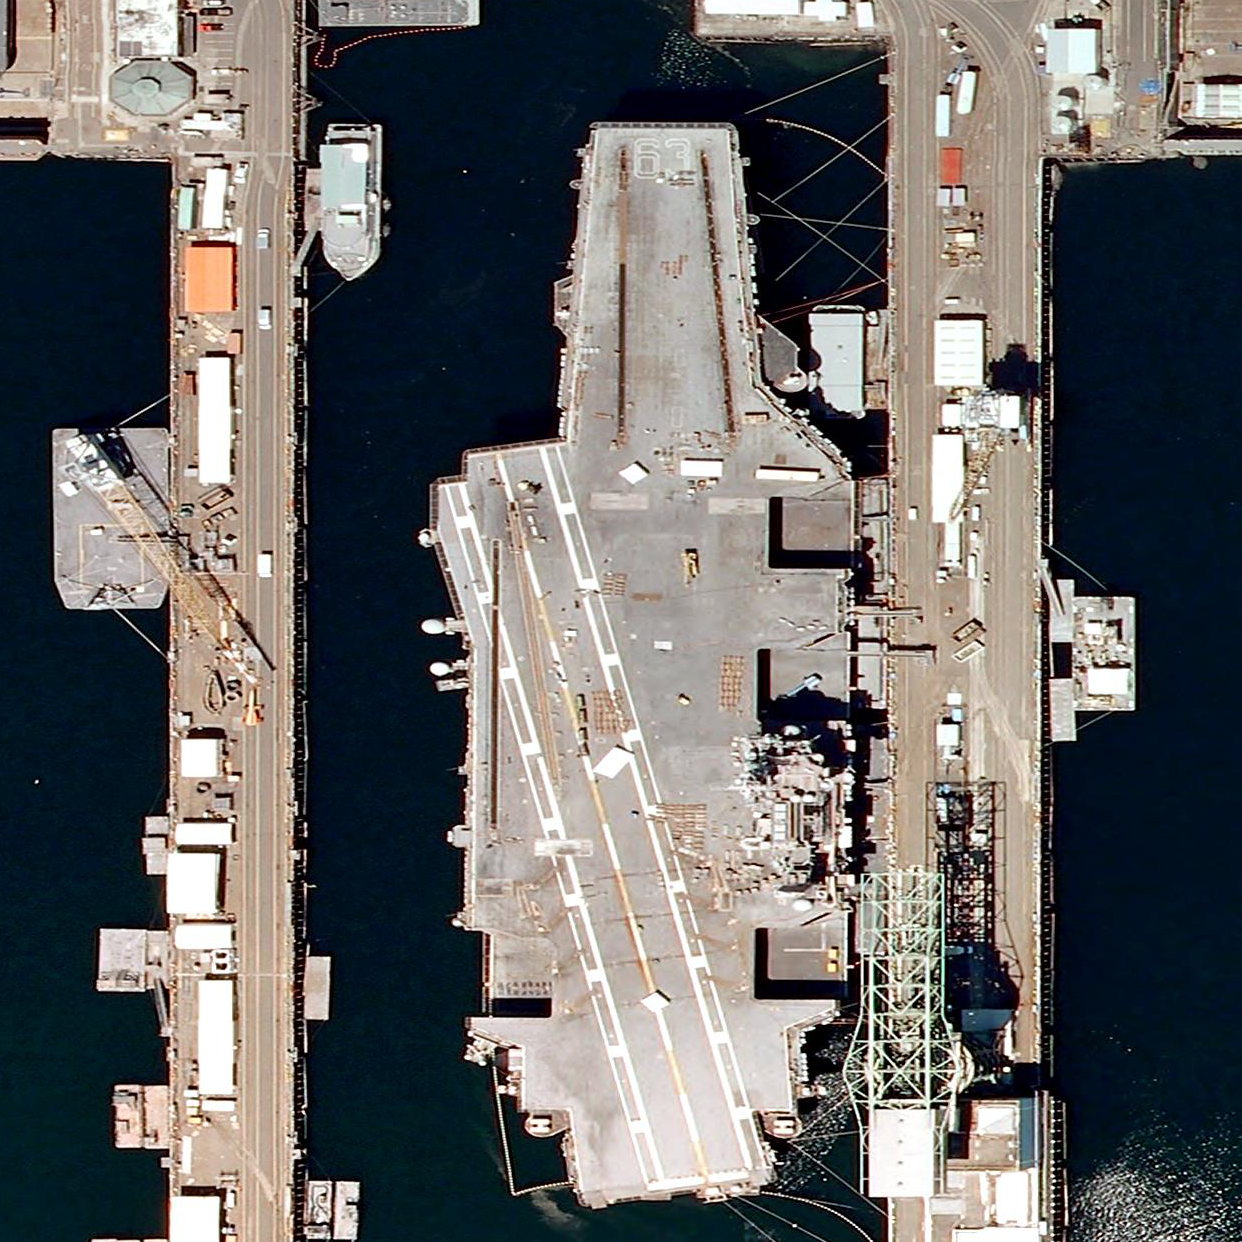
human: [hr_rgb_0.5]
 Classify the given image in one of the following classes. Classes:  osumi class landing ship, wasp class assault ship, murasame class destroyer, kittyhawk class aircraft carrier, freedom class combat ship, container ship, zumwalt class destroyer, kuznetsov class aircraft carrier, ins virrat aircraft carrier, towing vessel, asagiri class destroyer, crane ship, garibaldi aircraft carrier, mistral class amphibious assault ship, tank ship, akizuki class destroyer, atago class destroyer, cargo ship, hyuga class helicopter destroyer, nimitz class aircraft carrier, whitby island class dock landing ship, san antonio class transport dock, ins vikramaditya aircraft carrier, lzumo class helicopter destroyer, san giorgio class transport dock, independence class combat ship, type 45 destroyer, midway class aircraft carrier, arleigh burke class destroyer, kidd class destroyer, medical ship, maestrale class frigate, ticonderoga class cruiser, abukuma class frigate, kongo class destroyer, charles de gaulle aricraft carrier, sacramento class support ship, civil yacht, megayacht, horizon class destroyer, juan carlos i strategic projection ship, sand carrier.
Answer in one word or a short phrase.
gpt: KittyHawk class aircraft carrier